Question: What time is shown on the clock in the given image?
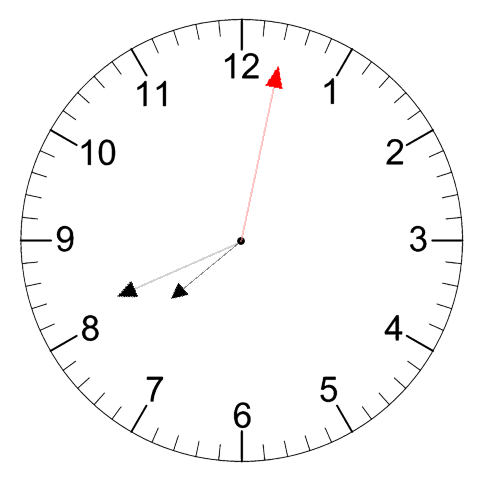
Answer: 07:41:02